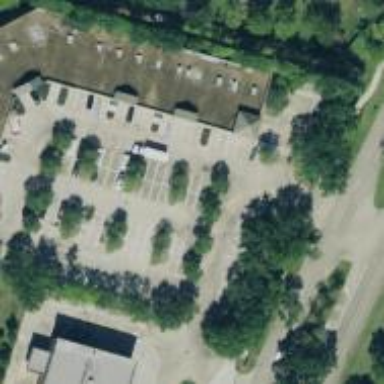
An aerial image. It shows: Parking space.